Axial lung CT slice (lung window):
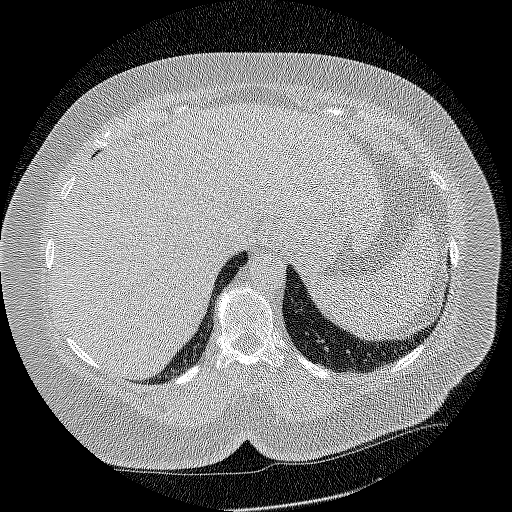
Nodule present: no